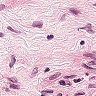
Metastatic tissue present: no